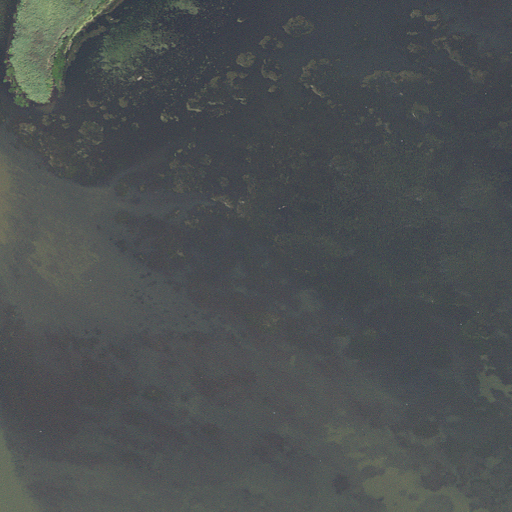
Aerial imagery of cape in Maryland named Winbos Point containing open water and herbaceous wetlands